Question: I also have a problem to solve in the field of "systems theory". I solved the mathematical part, but now I have to find a virtual method for analyzing the stability of the system characterized by the transfer function. Therefore, I chose matlab.
I need to graphically display the Nyquist diagram and the poles and zeros of the transfer function.
Transfer function:

The code for the Nyquist diagram is as follows:
'''
num=[1 1]
den=[1 1 4 1 2]
G=tf(num,den)
plot(nyquist(G))
grid on
'''
The code for representing the poles and zeros of the transfer function is as follows:
'''
num=[1 1]
den=[1 1 4 1 2]
G=tf(num,den)
plot(pzmap(G))
grid on
'''
How could I see on the same graph both functions or one below the other?
Thank you in advance
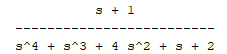
Answer: Okay, now I think I know what you want. As feedback, could you next time include in the description that 'nyquist()' and 'pzmap' create their own figure. That's why it was not clear what the problem was.
Anyway from the 'nyquist()' and 'pzmap()' function you can obtain the necessary info in order to plot it in a different graph as stated in their respective documentations (<URL>. For 'w' I selected a vector so that the whole nyquist shape is sufficiently visible.
'''
num=[1 1];
den=[1 1 4 1 2];
G=tf(num,den);
w = linspace(-2*pi,2*pi,1e4);
[re,im] = nyquist(G,w);
[p,z] =pzmap(G);
figure();
plot(squeeze(re),squeeze(im));
hold on;
plot(real(p),imag(p),'*',real(z),imag(z),'o');
grid on
'''
Resulting figure:
<URL>